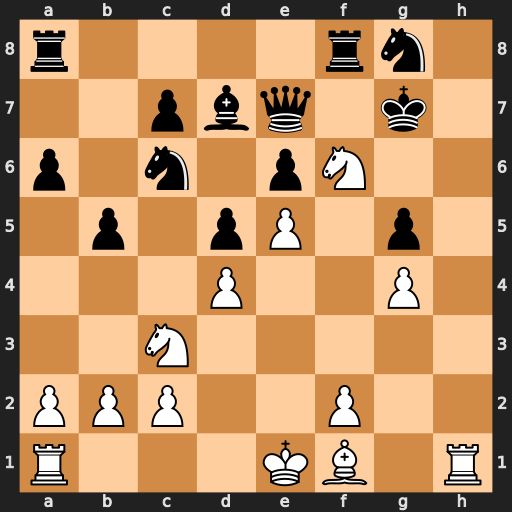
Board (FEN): r4rn1/2pbq1k1/p1n1pN2/1p1pP1p1/3P2P1/2N5/PPP2P2/R3KB1R
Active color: w
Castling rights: KQ
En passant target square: -
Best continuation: Rh7+ Kg6 Bd3#